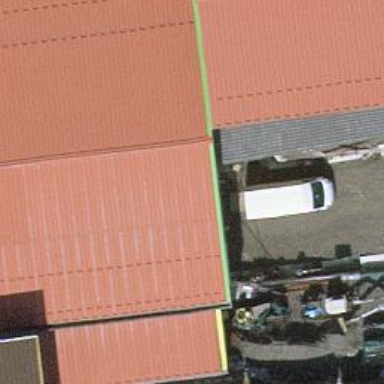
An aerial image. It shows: Fuel station.